Current action and preconditions to check: path_clear

Your task: For each precondition in the list above, predict whether it will hold at this action.

Consider the current scene as observed from the mobile robot's camera, and analyze the predicted future states of all dynamic agents (e.g., people, animals, vehicles, or any moving entities) within the NEXT SECOND.

IMPORTANT: Only answer "very likely" if you are absolutely certain—based on strong, clear evidence—that a dynamic agent will violate the precondition in the predicted future state. Do NOT answer "very likely" for unlikely, ambiguous, or low-probability risks.

Ask yourself for each precondition: Is there a high probability, with clear and convincing evidence, that the predicted future states of any dynamic agent will interfere with the predicted future state of the currently executing action within the NEXT SECOND, causing that precondition to fail?

Assess the risk level based on these predictions. Use "likely" or "very likely" if motions create a clear risk of interference.

Use "neutral" or "improbable" if agents are nearby but their predicted paths are clearly diverging or non-conflicting.

Failure Risk Categories: "very improbable", "improbable", "neutral", "likely", "very likely"

Answer Format: Output ONLY the probability_of_failure value from these categories: "very improbable", "improbable", "neutral", "likely", "very likely"

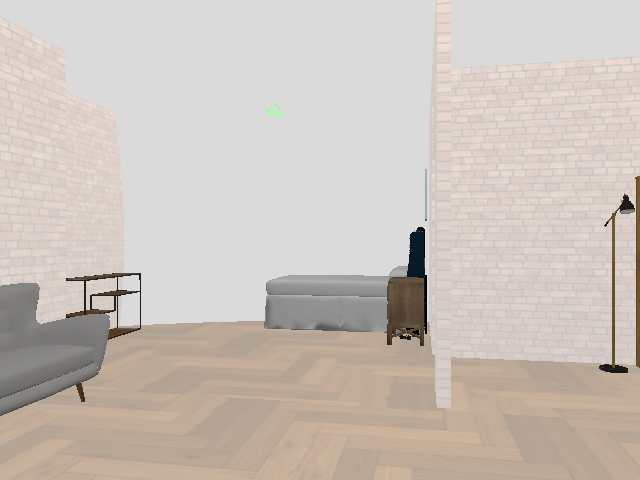

Answer: very improbable